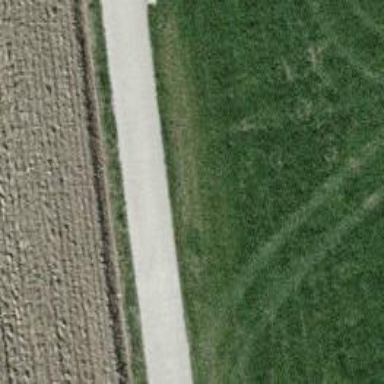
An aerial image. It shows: Concrete track with grade1 tracktype.